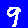
Digit: 9